Field crop: maize
Growth stage: 1
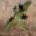
Species: atriplex